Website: walmart
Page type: billing-address
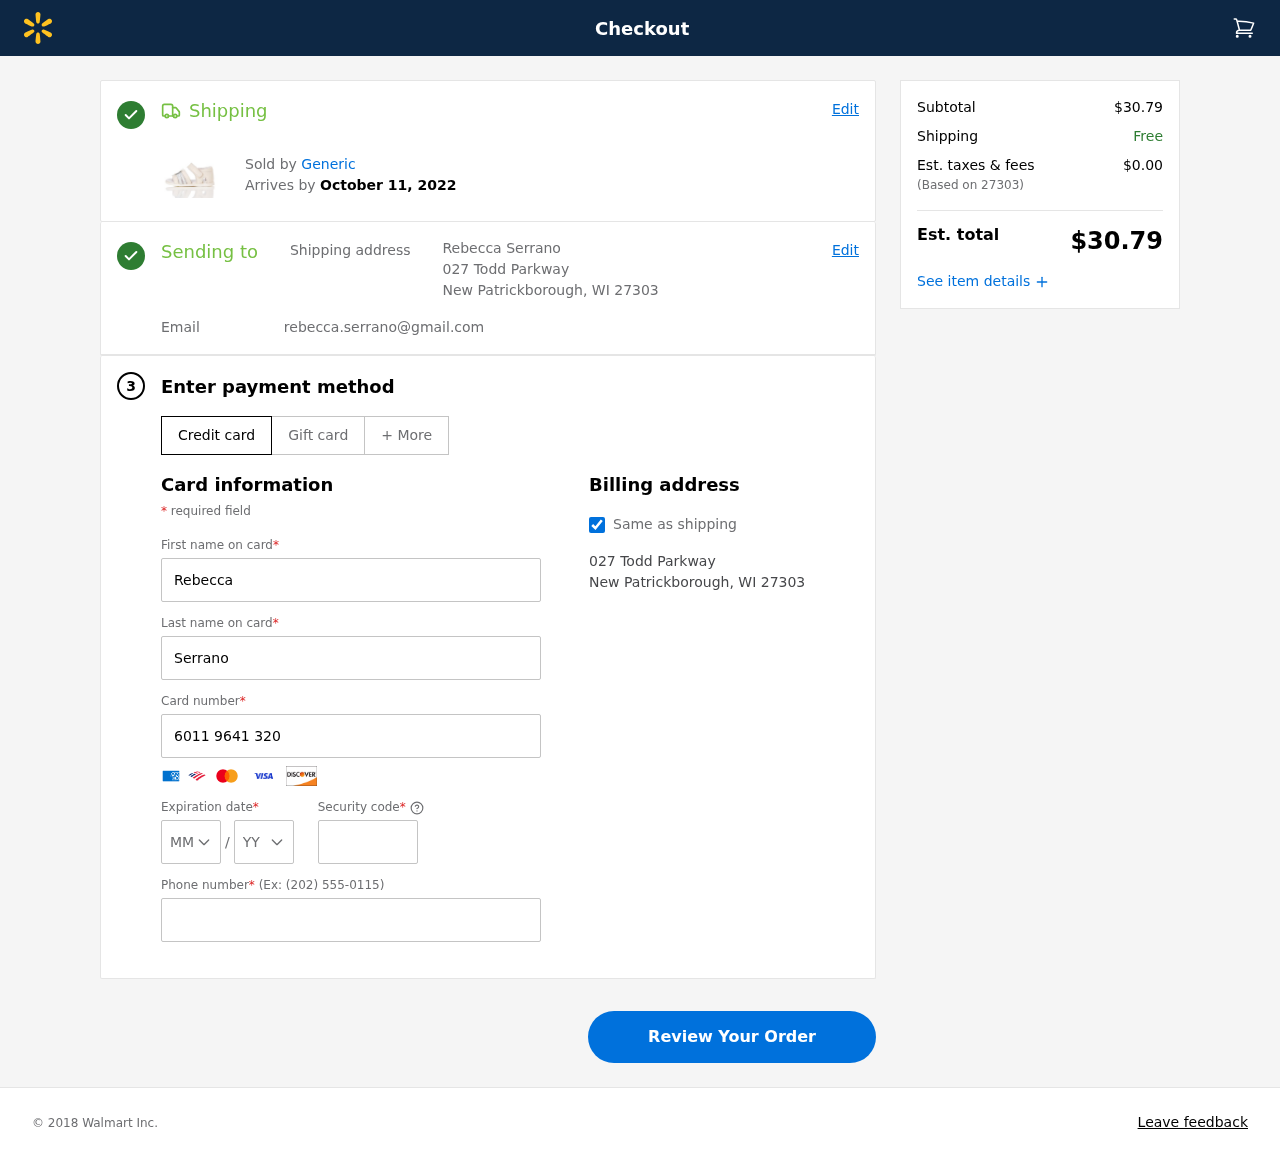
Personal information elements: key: PII_CARD_CVV
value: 536
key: PII_CARD_EXPIRY_MONTH
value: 06
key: PII_CARD_EXPIRY_YEAR
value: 30
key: PII_CARD_NUMBER
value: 6011 9641 3204 9561
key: PII_CITY_STATE_ZIP
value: New Patrickborough, WI 27303
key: PII_EMAIL
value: rebecca.serrano@gmail.com
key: PII_FIRSTNAME
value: Rebecca
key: PII_FULLNAME
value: Rebecca Serrano
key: PII_LASTNAME
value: Serrano
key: PII_PHONE
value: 4326043714
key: PII_POSTCODE
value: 27303
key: PII_STREET
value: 027 Todd Parkway
Product elements: key: PRODUCT1_BRAND
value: Generic
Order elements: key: ORDER_DELIVERY_DATE
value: October 11, 2022
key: ORDER_SUBTOTAL
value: $30.79
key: ORDER_TAX
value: $0.00
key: ORDER_TOTAL
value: $30.79